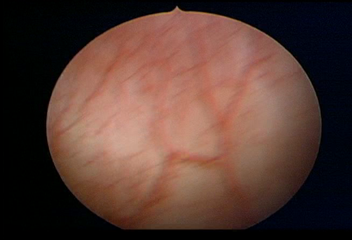
Modality: WLC
Class: Normal mucosa
Bladder cancer association: No